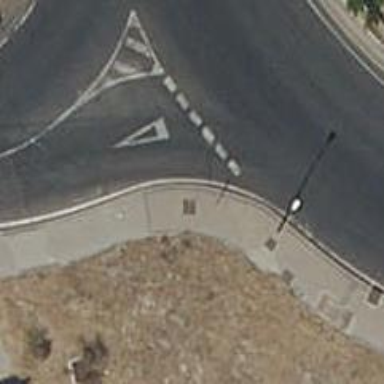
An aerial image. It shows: Road with "give way" sign.